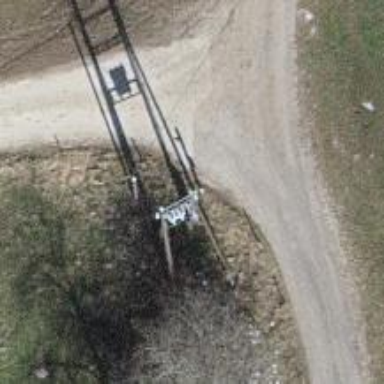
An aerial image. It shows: Distribution transformer on power pole.